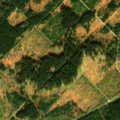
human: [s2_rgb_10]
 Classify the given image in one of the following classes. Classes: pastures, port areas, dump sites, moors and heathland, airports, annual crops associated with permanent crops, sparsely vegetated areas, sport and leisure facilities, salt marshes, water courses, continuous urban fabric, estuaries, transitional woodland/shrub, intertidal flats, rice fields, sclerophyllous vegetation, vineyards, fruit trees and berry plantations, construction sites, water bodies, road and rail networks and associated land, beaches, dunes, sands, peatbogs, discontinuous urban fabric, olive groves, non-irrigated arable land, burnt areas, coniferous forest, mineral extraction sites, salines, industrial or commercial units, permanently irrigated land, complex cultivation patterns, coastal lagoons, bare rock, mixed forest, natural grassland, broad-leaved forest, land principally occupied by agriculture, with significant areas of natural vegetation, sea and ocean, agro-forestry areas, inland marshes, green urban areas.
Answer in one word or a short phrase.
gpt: coniferous forest, transitional woodland/shrub